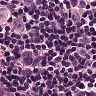
Metastatic tissue present: no